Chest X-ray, PA view. Patient: 59 years old, sex M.
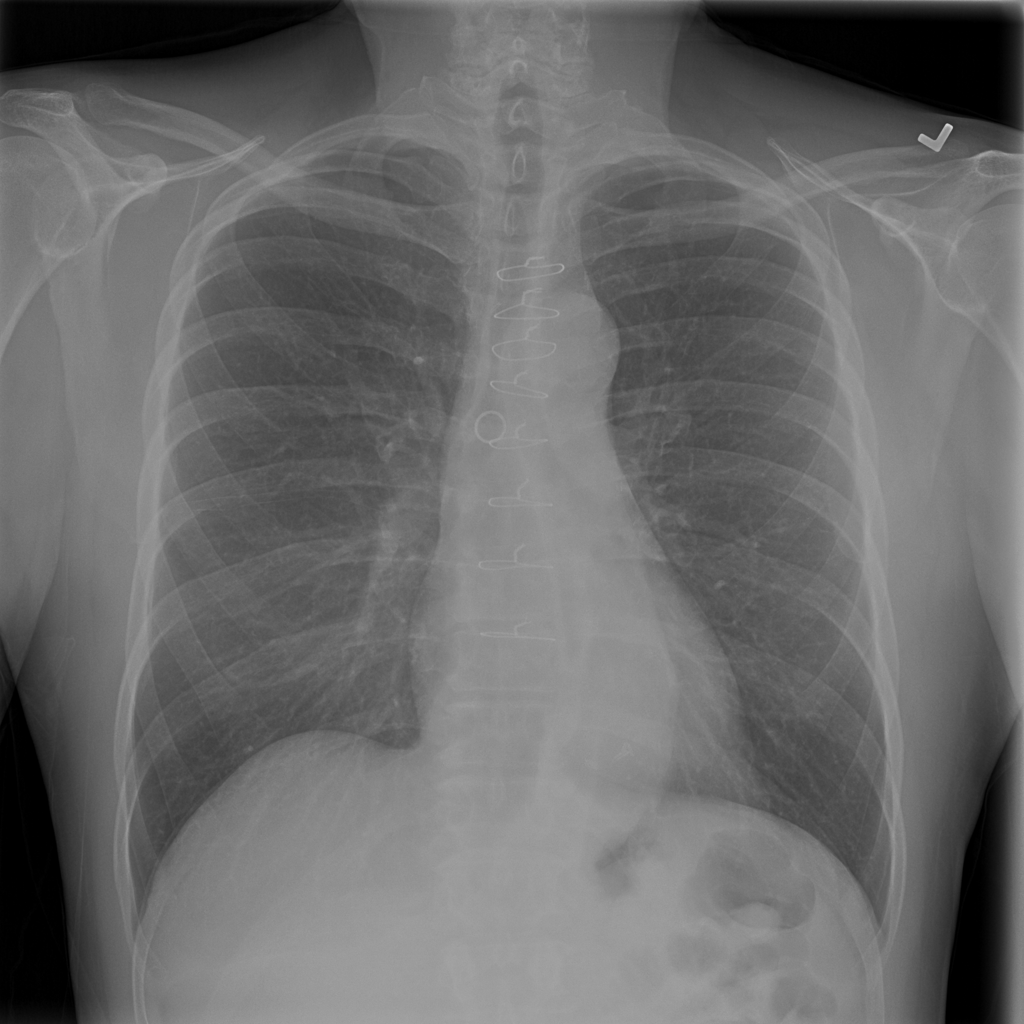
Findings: No Finding